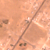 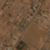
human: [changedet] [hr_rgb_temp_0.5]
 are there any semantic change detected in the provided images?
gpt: New constructions were created near the road.